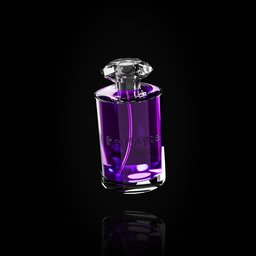
Label: tools